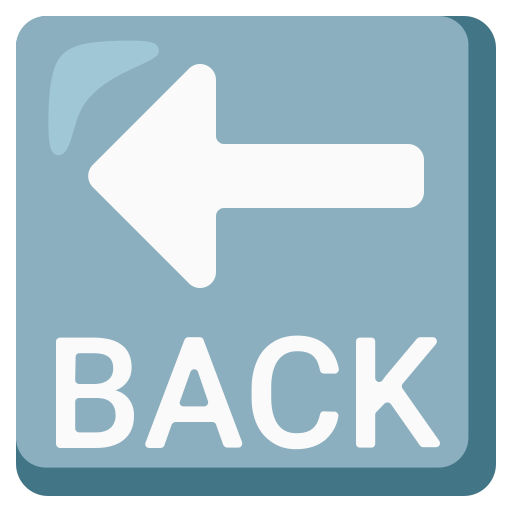
Emoji: 🔙